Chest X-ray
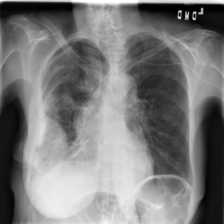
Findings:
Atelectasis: negative
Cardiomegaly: negative
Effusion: negative
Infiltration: negative
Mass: negative
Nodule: negative
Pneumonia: negative
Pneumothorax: negative
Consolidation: negative
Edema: negative
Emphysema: negative
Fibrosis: negative
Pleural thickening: negative
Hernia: negative